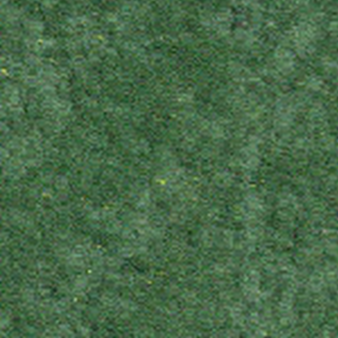
Label: other